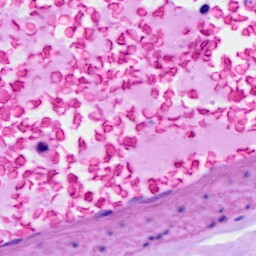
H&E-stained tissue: Ovarian